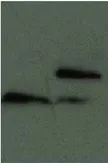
Internal duplication of CFHR5. Western blot of serum for CFHR5 and schematic depicting normal and mutant CFHR5 proteins (denoted CFHR5123-9 and CFHR512123-9 respectively). A polyclonal anti-CFHR5 antibody was used to detect the wild-type and mutant CFHR5 proteins in sera from the patient (P) and control (C). The wild-type CFHR5 protein consists of nine protein subunits termed short consensus repeat (SCR) domains. The internal duplication of exons 2 and 3 in the mutant CFHR5 gene results in a mutant protein that contains two additional SCR domains (duplicated protein domains depicted in orange in the schematic). The mutant CFHR5 protein therefore has a higher molecular weight than the wild-type protein. The mutant protein was readily detectable in the patient but not in the control sample. The presence of the wild-type protein in the patient sample confirmed that the mutation is present in heterozygosity in this individual.
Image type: pathology (fish)